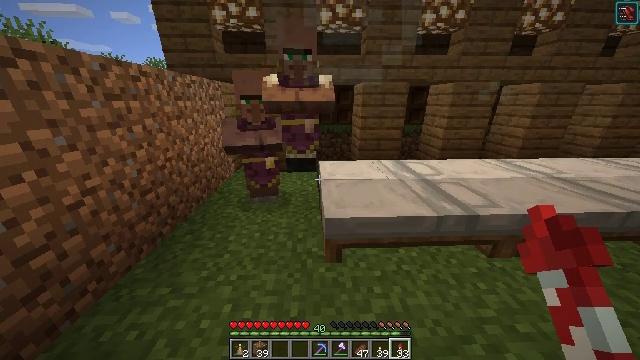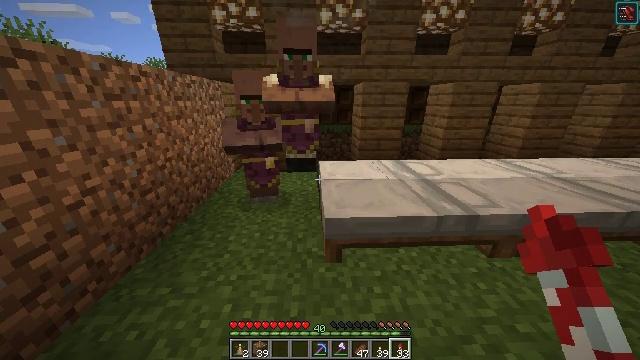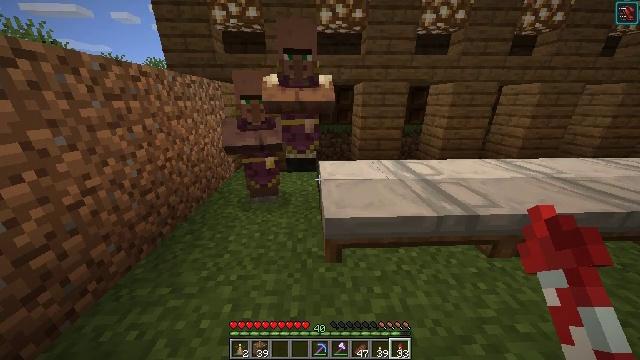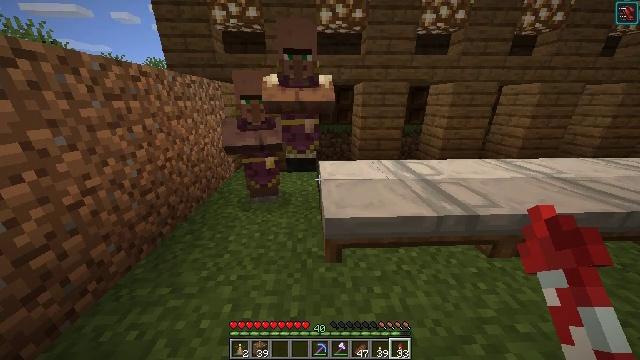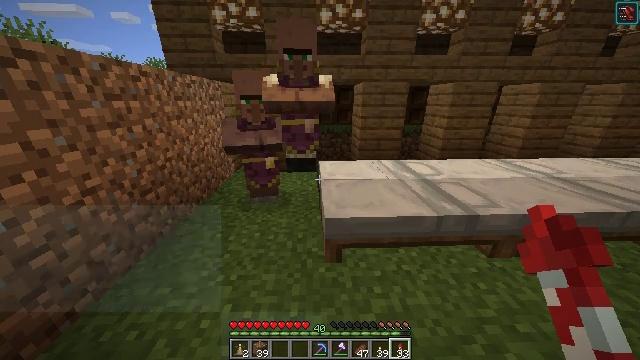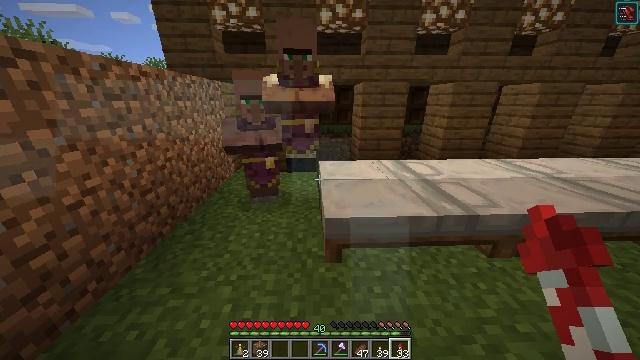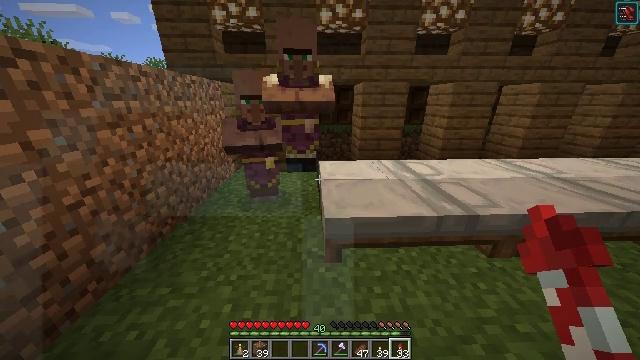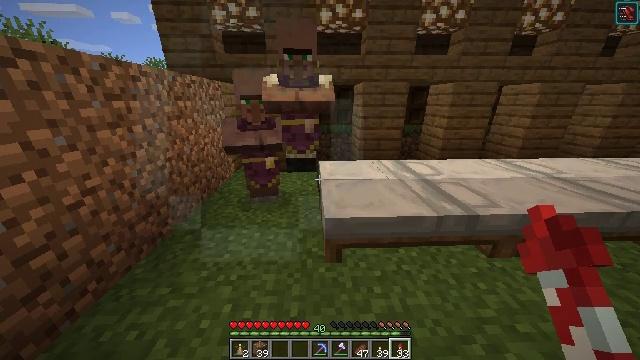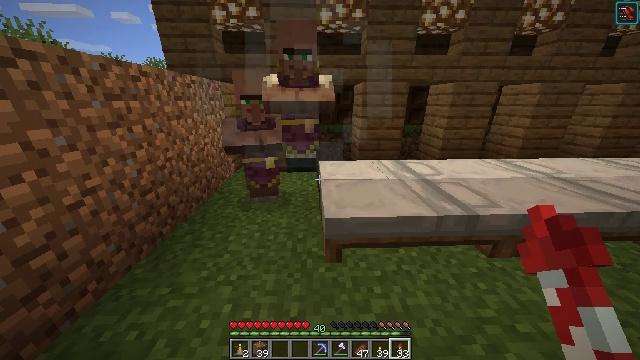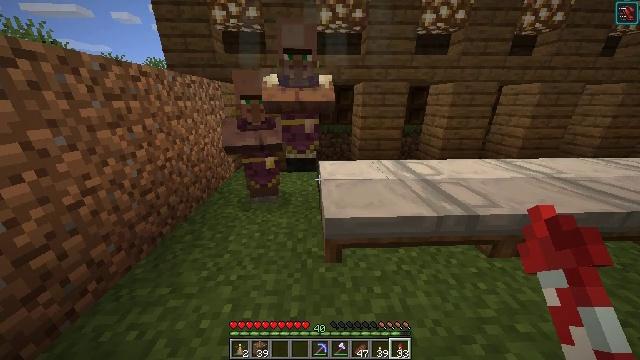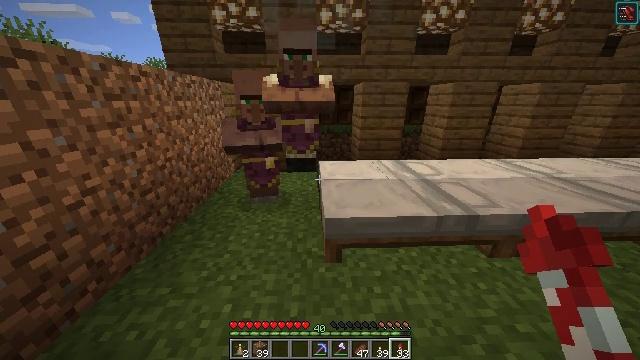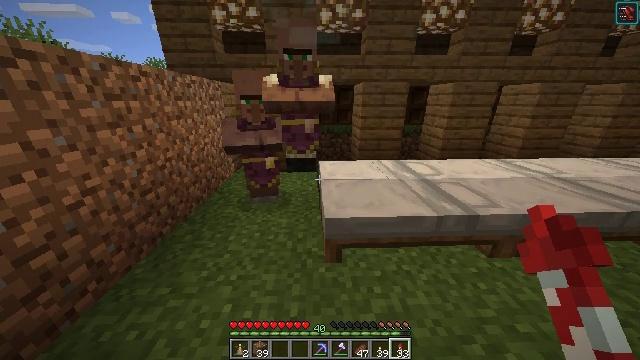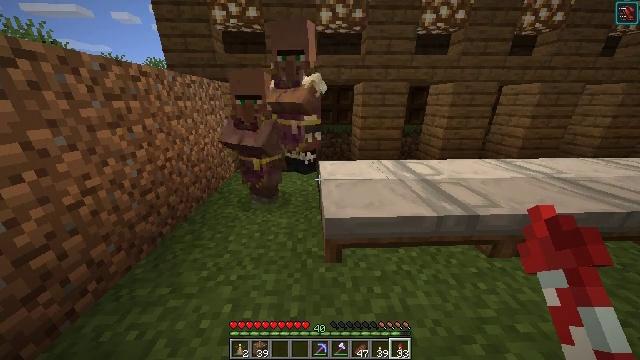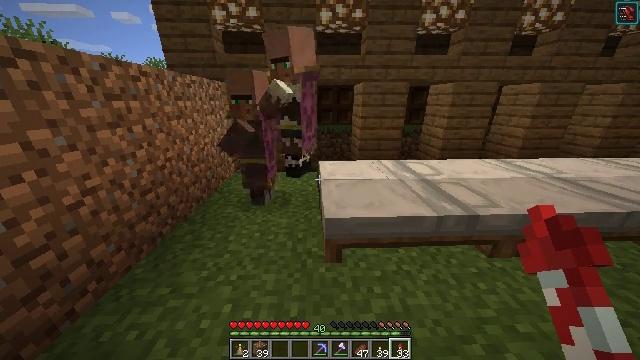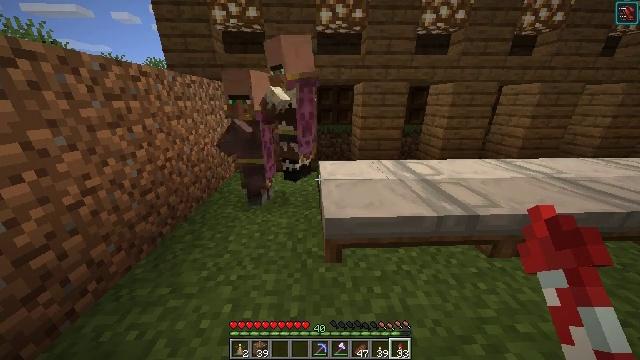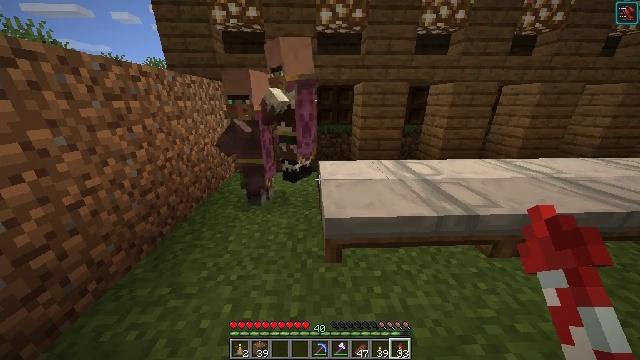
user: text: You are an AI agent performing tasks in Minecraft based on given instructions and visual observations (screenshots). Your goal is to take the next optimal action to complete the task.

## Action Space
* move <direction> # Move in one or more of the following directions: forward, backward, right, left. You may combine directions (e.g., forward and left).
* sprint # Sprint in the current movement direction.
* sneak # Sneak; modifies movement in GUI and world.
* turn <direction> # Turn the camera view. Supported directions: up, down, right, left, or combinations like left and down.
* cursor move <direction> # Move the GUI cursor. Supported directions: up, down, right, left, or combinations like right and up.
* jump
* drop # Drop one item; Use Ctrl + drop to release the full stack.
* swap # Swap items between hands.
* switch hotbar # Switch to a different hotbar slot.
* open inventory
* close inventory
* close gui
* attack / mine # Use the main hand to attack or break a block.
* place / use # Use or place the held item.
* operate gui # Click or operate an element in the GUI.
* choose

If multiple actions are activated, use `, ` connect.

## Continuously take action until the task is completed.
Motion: motion action
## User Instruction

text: Recover the brewing stand by mining it.
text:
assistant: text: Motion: no_op
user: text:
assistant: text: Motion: no_op
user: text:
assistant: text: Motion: no_op
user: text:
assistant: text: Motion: no_op
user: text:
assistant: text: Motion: no_op
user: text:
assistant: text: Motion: no_op
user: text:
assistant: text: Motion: no_op
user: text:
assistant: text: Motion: no_op
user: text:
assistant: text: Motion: no_op
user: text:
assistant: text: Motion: no_op
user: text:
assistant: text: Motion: no_op
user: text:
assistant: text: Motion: no_op
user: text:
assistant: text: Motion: no_op
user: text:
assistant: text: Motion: no_op
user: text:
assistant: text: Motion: no_op
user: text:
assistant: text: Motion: no_op
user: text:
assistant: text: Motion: no_op
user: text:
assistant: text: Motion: no_op
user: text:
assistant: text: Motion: no_op
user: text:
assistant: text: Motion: no_op
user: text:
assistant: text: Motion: no_op
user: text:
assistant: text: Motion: no_op
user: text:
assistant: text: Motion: no_op
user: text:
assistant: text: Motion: no_op
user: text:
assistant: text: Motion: no_op
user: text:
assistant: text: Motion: no_op
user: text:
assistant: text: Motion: no_op
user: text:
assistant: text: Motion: no_op
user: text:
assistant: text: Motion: no_op
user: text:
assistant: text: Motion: no_op